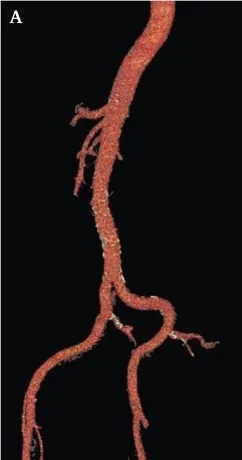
Three dimensional reconstructions of the evolution of the double aorto-enteric fistula (AEF). (A) A reconstruction of the aorta six months prior to the primary aorto-enteric fistula.
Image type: radiology (ct)